Question: With the following code:
'''
mydata <- mtcars
hclustfunc <- function(x) hclust(x, method="complete")
distfunc <- function(x) dist(x,method="euclidean")
heatmap.2(as.matrix(mydata),dendrogram="row",trace="none", margin=c(8,9), hclust=hclustfunc,distfun=distfunc);
'''
I get the following heatmap:
What I want to do is to save the result of the clustering in to a text file
but the row names are ordered as clustered result:
'''
mpg cyl disp hp drat wt qsec vs am gear carb
Toyota Corolla 33.9 4 71.1 65 4.22 1.835 19.9 1 1 4 1
Porsche 914-2 26 4 120.3 91 4.43 2.14 16.7 0 1 5 2
Datsun 710 22.8 4 108 93 3.85 2.32 18.61 1 1 4 1
....
Maserati Bora 15 8 301 335 3.54 3.57 14.6 0 1 5 8
'''
What's the way to do it ?
I tried this after 'heatmap.2' line in the code above, but doesn't give
the result as I desired.
'''
write.table(mydata, "~/Desktop/tmp.txt",row.names = TRUE, quote=FALSE)
'''
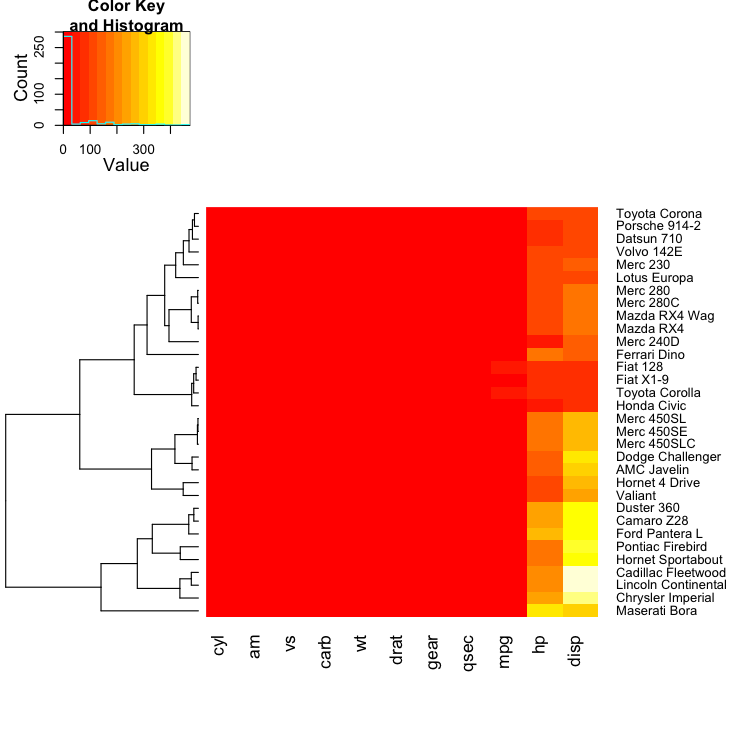
Answer: The 'heatmap.2' function won't do anything to your original data. If you save the results from the call to 'heatmap.2' function, it will return the rowDendrogram that you can use to re-sort your data. For example
'''
hh<-heatmap.2(as.matrix(mydata),dendrogram="row",
trace="none", margin=c(8,9),
hclust=hclustfunc,distfun=distfunc);
sorted <- mydata[match(rev(labels(hh$rowDendrogram)), rownames(mydata)), ]
#view result
head(sorted)
# mpg cyl disp hp drat wt qsec vs am gear carb
# Toyota Corona 21.5 4 120.1 97 3.70 2.465 20.01 1 0 3 1
# Porsche 914-2 26.0 4 120.3 91 4.43 2.140 16.70 0 1 5 2
# Datsun 710 22.8 4 108.0 93 3.85 2.320 18.61 1 1 4 1
# Volvo 142E 21.4 4 121.0 109 4.11 2.780 18.60 1 1 4 2
# Merc 230 22.8 4 140.8 95 3.92 3.150 22.90 1 0 4 2
# Lotus Europa 30.4 4 95.1 113 3.77 1.513 16.90 1 1 5 2
'''
then you can write the sorted version of the data.frame to disk with 'write.table'